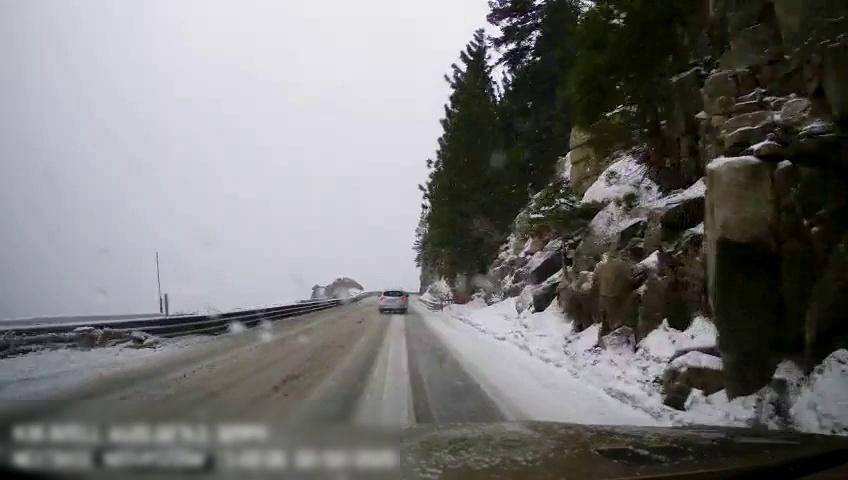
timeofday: Day
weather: Snowy
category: Drivable Space
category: Vehicles | SUV